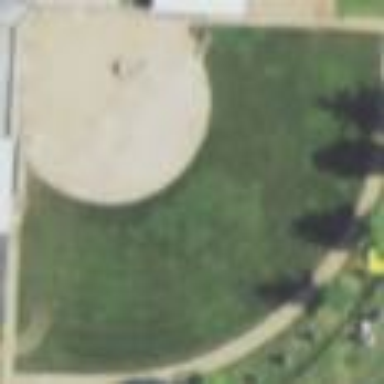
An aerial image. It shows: Softball pitch for leisure land activities.